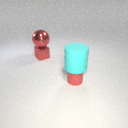
large red metal sphere above small red metal cube